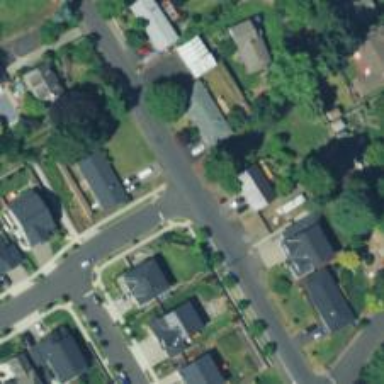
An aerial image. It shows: Residential road with sidewalk on the left.